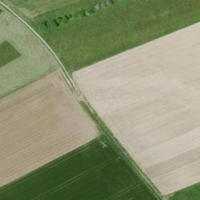
EUNIS habitat code: 52
Species observed at this site:
Matricaria discoidea